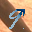
Label: 9